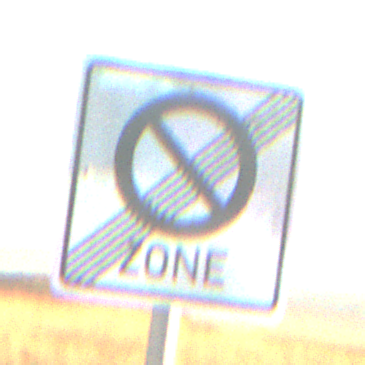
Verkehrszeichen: EndeEingeschraenktesHalteverbotZone
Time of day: SunriseSunset
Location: Outdoor (Nature)
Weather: Clear
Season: NotSpecified
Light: Natural